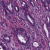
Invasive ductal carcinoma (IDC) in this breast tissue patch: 1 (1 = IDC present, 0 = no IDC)